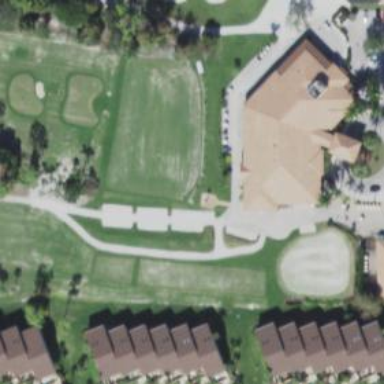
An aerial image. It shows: Path for golf carts.